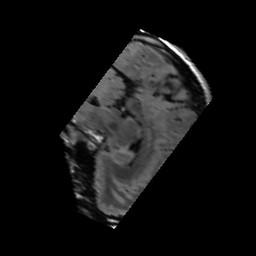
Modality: FLAIR
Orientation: sagittal
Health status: ill
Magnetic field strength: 3 T